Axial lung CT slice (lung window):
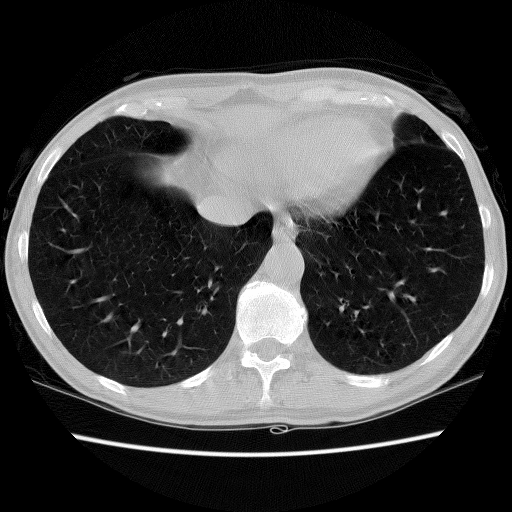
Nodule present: no